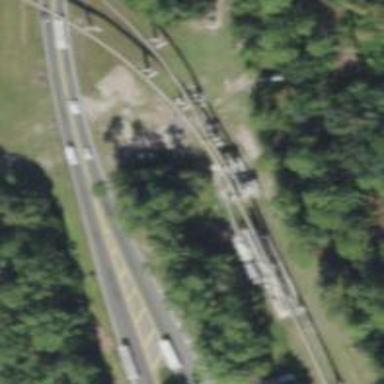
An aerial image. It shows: Bridge carrying electrified monorail railway.